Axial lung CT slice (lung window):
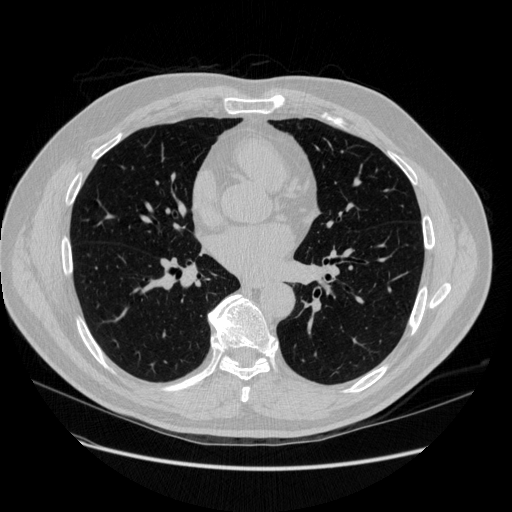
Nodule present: no